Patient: sex M, age 47
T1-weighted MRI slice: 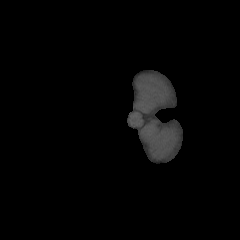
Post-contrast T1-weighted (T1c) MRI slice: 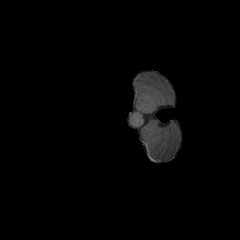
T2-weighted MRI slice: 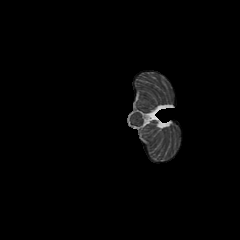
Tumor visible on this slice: no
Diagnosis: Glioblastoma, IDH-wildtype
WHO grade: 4